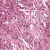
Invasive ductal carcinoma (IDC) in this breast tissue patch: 1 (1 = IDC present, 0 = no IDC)